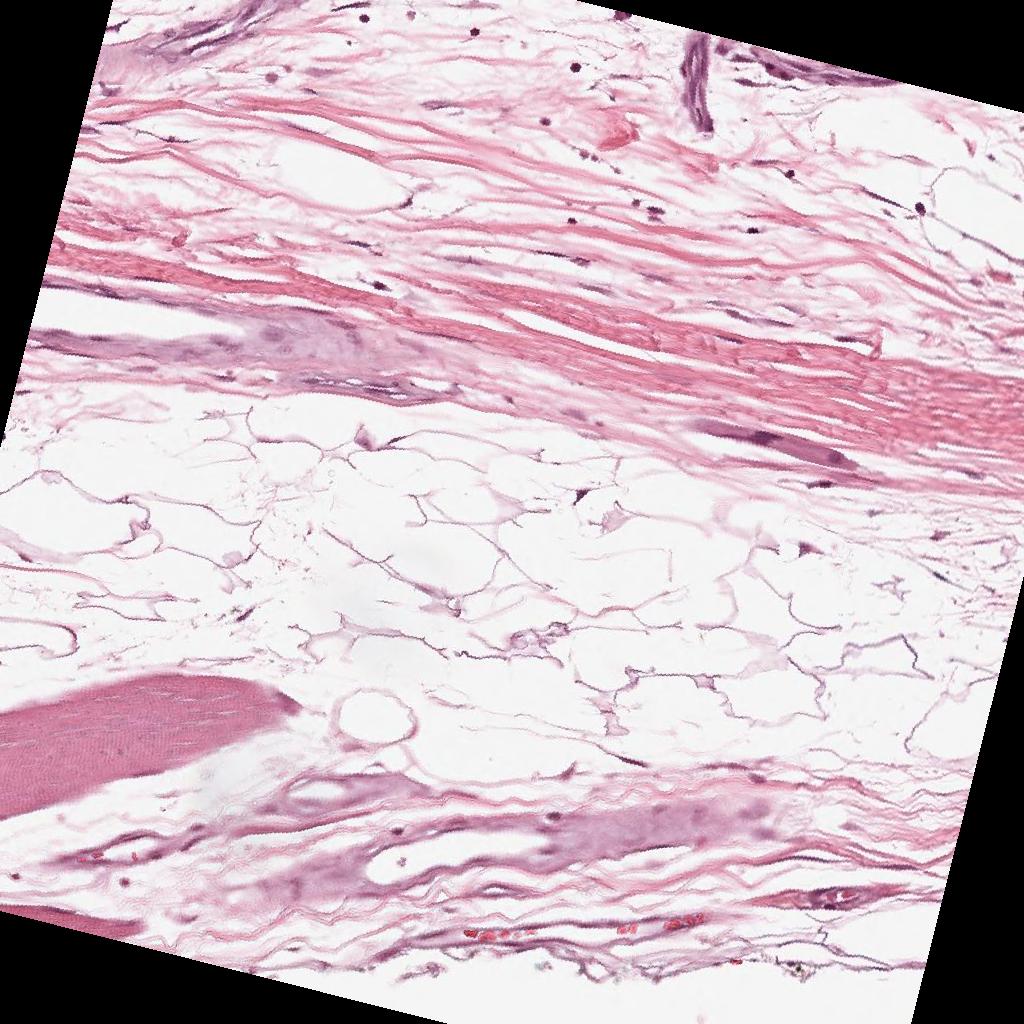
Label: Non-Tumor